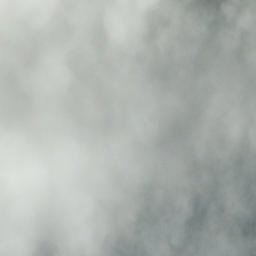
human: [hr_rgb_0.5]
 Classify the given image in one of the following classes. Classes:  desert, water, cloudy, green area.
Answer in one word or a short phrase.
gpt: cloudy